Interaction volume radius: 10 \u00c5
Interaction volume height: 30 \u00c5
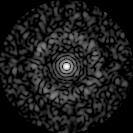
Disorder parameter: 0.8611